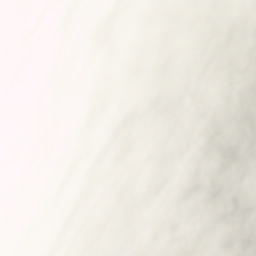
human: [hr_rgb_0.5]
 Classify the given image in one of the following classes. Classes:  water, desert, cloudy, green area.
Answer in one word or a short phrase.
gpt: cloudy